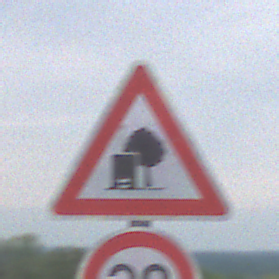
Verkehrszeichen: UnzureichendesLichtraumprofil
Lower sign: Geschwindigkeit30
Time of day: Midday
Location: Outdoor (RoadRail)
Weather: PartlyCloudy
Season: NotSpecified
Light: Natural